Question: I would like to ask you to find the point, why the site -I'm working on- is slow.
the conditions of the problem:
- - -
description of the problem (see the image):
- - - -
I have tired to reproduce the error, but I could't. So see the original site:
: It works now fine, the trick is the following:
I use hidden input fields, their values are json_encode-d strings. I can process them anytime with js.

Thank you for any help!
Code:
'''
$('#cikkek,#magic_bar').on("change","select,textarea,input[type!=hidden]",function(event_object){
if( $(this).attr('name') == "kijelolve" && !$(this).parents('#magic_bar').length)return true;
var cikk_id = $(this).parents('.cikk').attr('id');
var cikk_tipus = $("input[name=cikk_tipus]").val();
var tulajdonsag = $(this).attr('name');
var ertek = $(this).val();
if(ertek == "-1")return false;
if($(this).is('[type=checkbox]'))ertek = $(this).prop("checked")?'1':'0';
if(cikk_tipus=='fotokidolgozas' && (tulajdonsag=='meret'||tulajdonsag=='vagas'))
{
var sor = $(event_object.target).parents('.cikk');
var act_meret = sor.find('select[name=meret]').val();
var act_fill = sor.find('select[name=vagas]').val();
var act_zold_class = sor.find("input[name=zold_"+act_meret+"]").val()=="1" ?"zold":"feher" ;
var name = "src_"+act_meret+"_"+act_fill;
var name2 = "szoveges_uzenet_"+act_meret+"_"+act_fill;
sor.find(".img_cont").find("img").attr("src",sor.find("input[name="+name+"]").val());
sor.find(".szoveges_uzenet").text(sor.find("input[name="+name2+"]").val());
sor.find(".dpi_megfelel").text(sor.find("input[name=minoseg_"+act_meret+"]").val()+" ("+sor.find("input[name=dpi_"+act_meret+"]").val()+" dpi)");
sor.find("select[name=meret]").removeClass("feher zold").addClass(act_zold_class);
}
var before = now();
//this is the ajax part
if(ajax_modositaskor)
$.post('/_fn/cikk/mod.php',{
'cikk_tipus':cikk_tipus,
'cikk_id':cikk_id,
'tulajdonsag':tulajdonsag,
'ertek':ertek
},function(a){
var elapsed = now() - before;
if(a[0]!="1")
{
//error
alert(a[0]);
return;
}
if(a[1]!="-1")
{
//there is new price
$(event_object.target).parents('.cikk').find('.ar').text(a[1]);
}
if(a[2]!="-1")$('#cikkek_ara').text(a[2]);
osszegzest_frissit(a[3]);
var php_time = Math.round(a[4])
a_min = Math.min(a_min,elapsed);
p_min = Math.min(p_min,parseFloat(php_time));
a_max = Math.max(a_max,elapsed);
p_max = Math.max(p_max,parseFloat(php_time));
if(!a_avg)a_avg = elapsed;else a_avg= Math.round((a_avg+elapsed)/2);
if(!p_avg)p_avg = php_time;else p_avg = Math.round((p_avg+php_time)/2);
trace("ajax="+elapsed+" php="+php_time+" ajax_min="+a_min+" php_min="+p_min+" ajax_max="+a_max+" php_max="+p_max+" ajax_avg="+a_avg+" php_avg="+p_avg);
},"json").error(function() { postHiba() });
});
'''
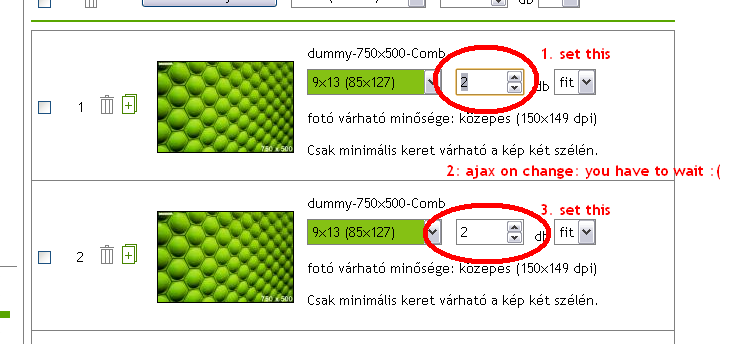
Answer: The problem was that the hidden data was too large (<URL>
Now the problem is fixed.